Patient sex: F
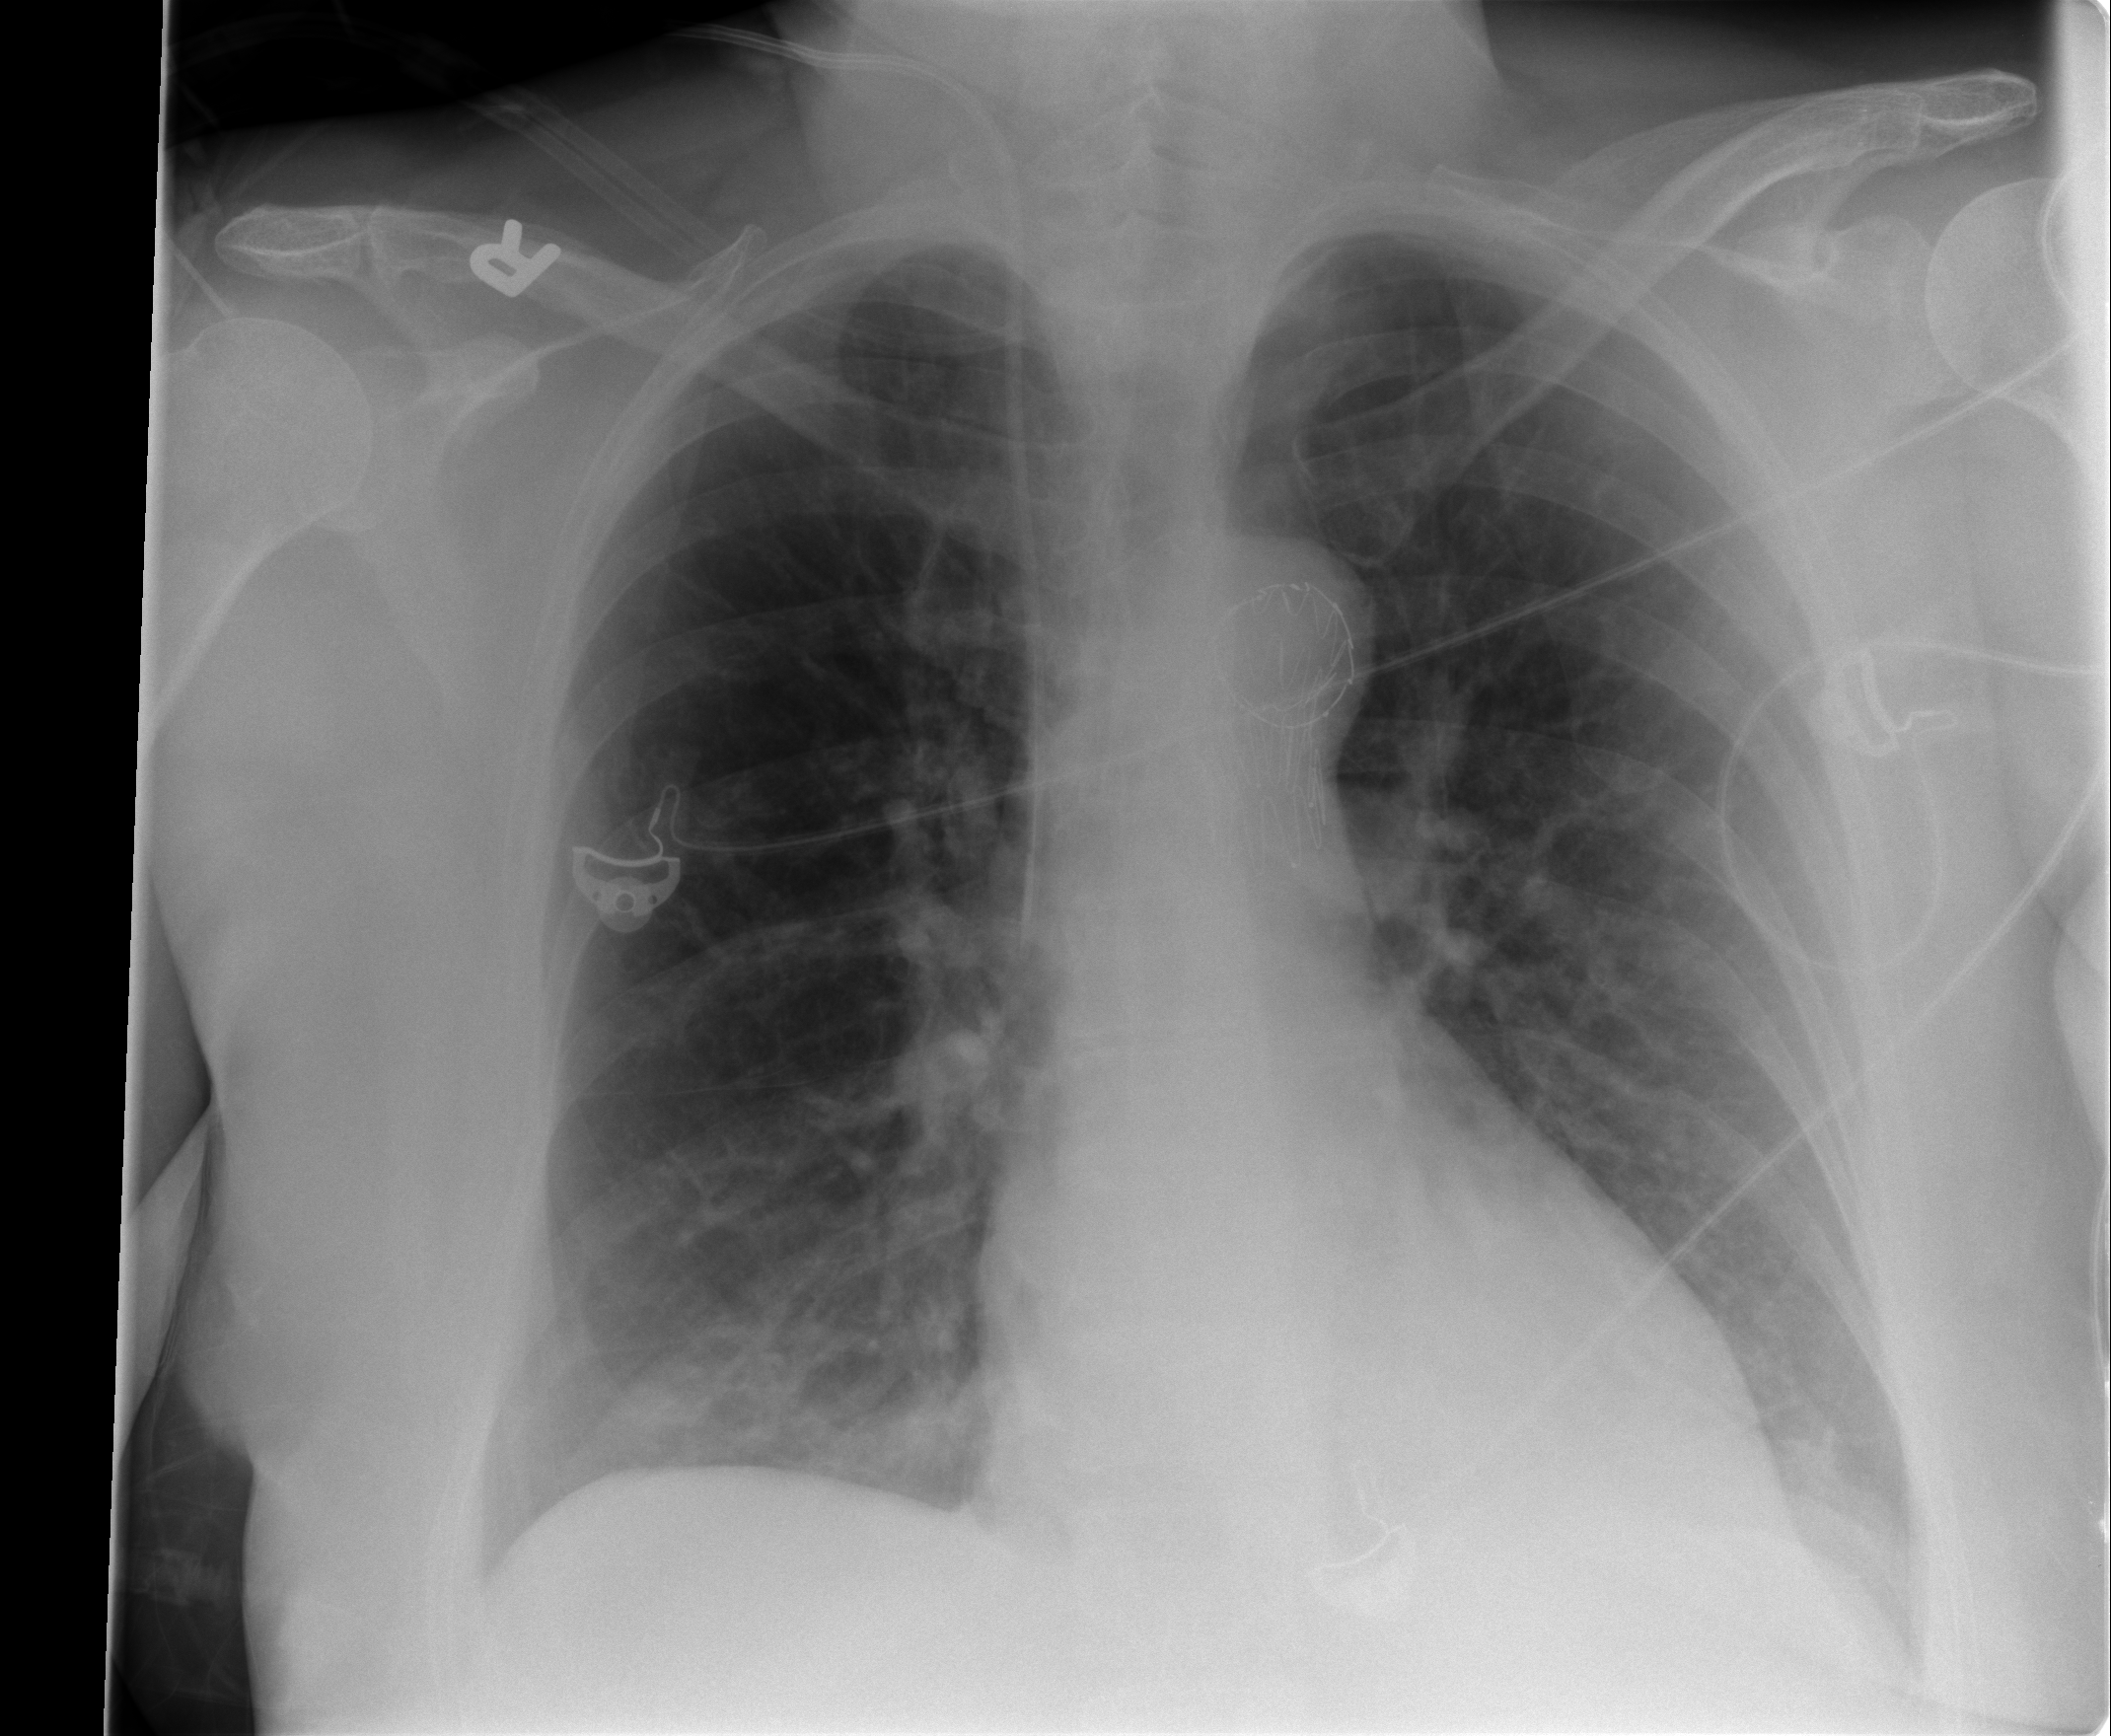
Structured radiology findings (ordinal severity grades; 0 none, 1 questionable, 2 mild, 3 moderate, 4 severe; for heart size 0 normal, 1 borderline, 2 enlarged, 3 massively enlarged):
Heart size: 0
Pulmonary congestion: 0
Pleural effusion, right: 0
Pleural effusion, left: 0
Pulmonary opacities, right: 0
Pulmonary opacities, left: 0
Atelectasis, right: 0
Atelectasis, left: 2